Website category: sports
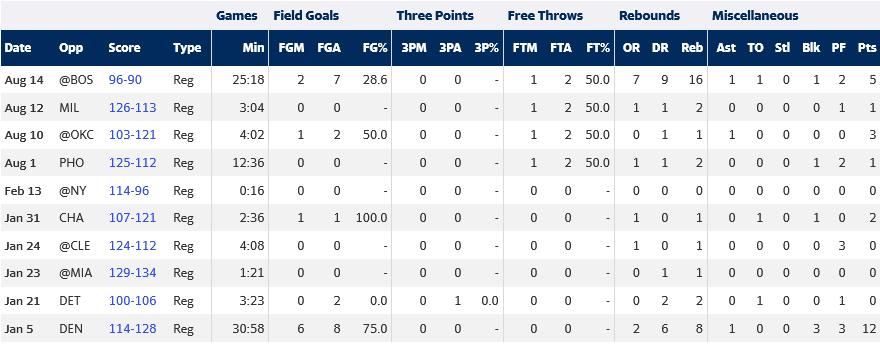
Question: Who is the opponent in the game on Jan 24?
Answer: CLE

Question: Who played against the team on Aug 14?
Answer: BOS

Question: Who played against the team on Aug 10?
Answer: OKC

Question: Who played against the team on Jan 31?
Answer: CHA

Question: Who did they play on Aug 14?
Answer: BOS

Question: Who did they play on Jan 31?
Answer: CHA

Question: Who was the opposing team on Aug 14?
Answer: BOS

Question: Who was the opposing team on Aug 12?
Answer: MIL

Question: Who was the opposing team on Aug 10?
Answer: OKC

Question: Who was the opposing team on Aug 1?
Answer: PHO

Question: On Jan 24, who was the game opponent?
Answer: CLE

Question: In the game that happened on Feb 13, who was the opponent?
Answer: NY

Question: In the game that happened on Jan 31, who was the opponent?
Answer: CHA

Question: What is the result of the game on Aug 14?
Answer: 96-90

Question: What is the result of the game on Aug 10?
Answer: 103-121

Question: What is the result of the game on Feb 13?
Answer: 114-96

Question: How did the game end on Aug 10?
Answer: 103-121

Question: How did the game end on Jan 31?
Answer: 107-121

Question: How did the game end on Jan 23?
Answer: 129-134

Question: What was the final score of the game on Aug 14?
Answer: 96-90

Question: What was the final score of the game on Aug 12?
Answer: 126-113

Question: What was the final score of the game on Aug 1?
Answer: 125-112

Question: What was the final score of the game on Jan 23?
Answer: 129-134

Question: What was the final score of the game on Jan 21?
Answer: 100-106

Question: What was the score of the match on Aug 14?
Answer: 96-90

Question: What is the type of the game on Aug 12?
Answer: Reg

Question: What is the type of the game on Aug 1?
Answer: Reg

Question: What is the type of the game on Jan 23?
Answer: Reg

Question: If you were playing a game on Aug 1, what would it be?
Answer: Reg

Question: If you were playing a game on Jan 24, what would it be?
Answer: Reg

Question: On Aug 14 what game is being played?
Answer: Reg

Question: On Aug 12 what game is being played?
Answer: Reg

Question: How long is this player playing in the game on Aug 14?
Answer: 25:18

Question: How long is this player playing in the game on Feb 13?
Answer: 0:16

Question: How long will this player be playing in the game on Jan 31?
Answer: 2:36

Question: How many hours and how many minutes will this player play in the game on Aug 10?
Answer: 4:02

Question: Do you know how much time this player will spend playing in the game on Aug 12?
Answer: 3:04

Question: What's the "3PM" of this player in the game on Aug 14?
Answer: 0

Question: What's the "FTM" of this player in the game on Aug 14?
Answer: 1

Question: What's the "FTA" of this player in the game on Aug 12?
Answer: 2

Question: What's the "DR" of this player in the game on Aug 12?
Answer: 1

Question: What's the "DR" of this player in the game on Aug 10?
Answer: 1

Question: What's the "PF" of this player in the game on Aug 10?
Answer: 0

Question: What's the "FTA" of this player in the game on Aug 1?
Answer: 2

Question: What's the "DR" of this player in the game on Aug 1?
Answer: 1

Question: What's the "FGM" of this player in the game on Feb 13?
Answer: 0

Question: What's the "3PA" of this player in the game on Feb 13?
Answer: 0

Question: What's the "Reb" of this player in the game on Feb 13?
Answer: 0

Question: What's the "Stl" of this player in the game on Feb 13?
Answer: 0

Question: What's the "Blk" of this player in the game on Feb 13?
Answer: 0

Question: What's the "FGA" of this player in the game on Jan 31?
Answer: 1

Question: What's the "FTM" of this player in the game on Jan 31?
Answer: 0

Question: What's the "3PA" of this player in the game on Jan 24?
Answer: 0

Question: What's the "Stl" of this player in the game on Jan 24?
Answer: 0

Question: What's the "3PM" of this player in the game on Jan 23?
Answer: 0

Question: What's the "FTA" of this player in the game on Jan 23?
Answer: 0

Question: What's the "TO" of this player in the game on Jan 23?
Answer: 0

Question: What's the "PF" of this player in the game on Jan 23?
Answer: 0

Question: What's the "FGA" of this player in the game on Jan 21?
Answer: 2

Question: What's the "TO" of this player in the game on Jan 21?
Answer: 1

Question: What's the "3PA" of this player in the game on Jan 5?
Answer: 0

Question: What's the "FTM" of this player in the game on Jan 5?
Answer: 0

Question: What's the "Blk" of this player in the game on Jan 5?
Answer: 3

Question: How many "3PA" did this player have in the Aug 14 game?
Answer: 0